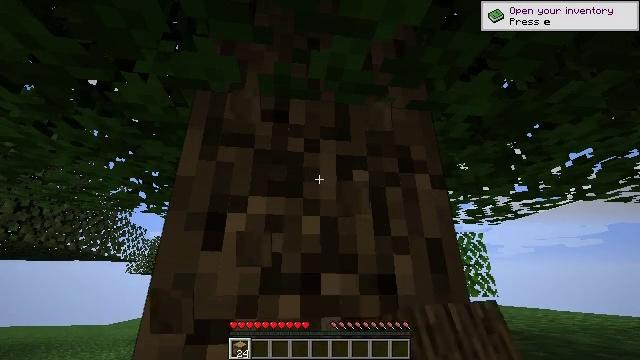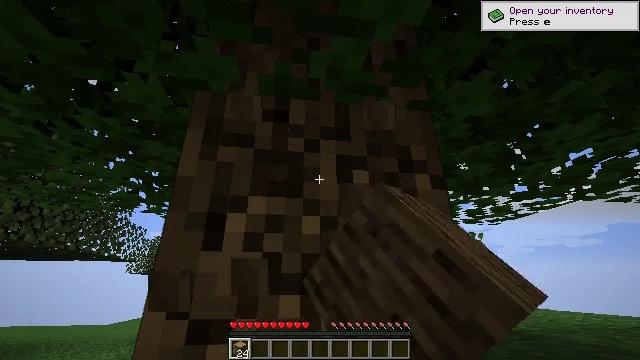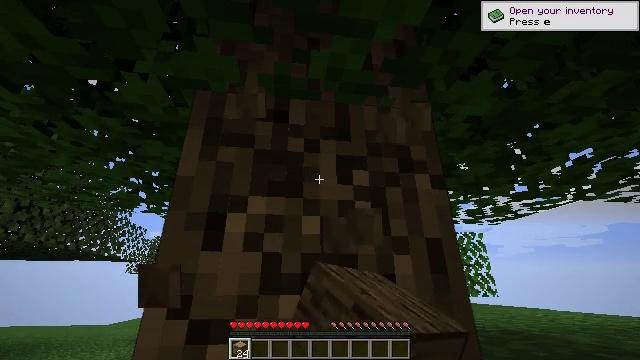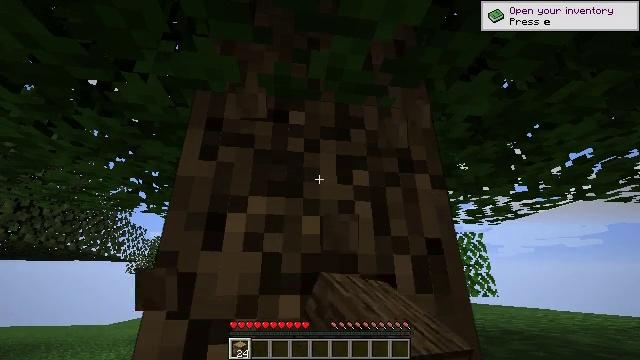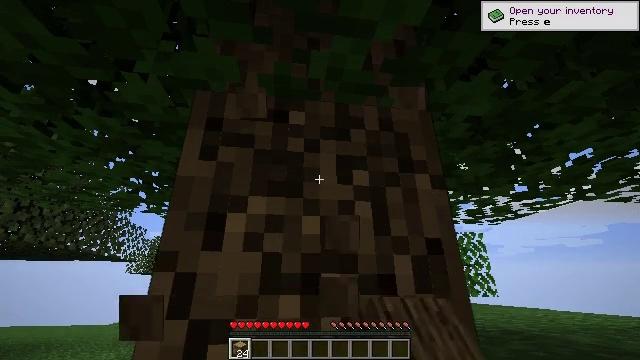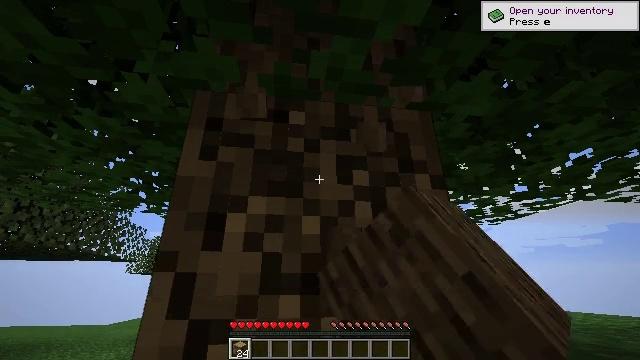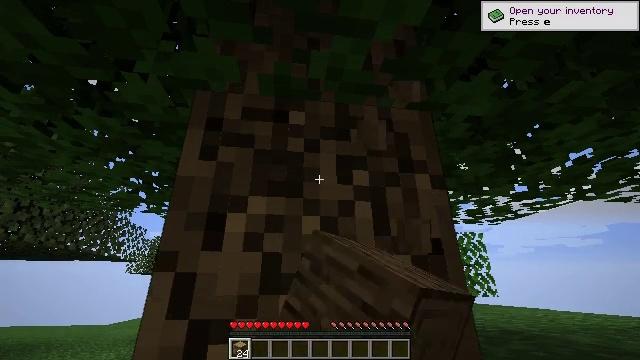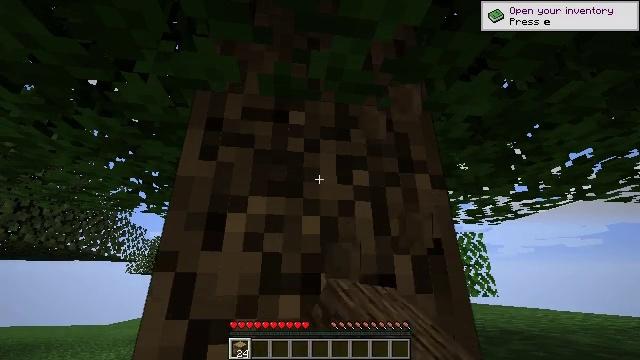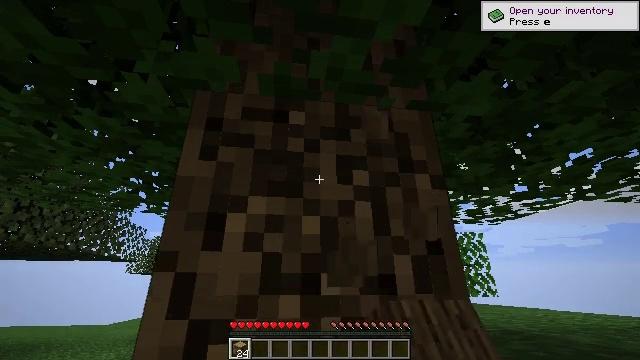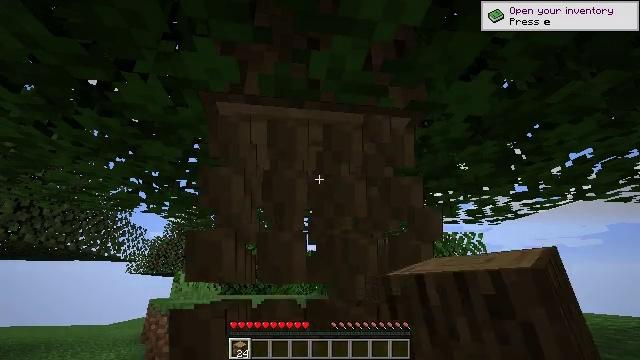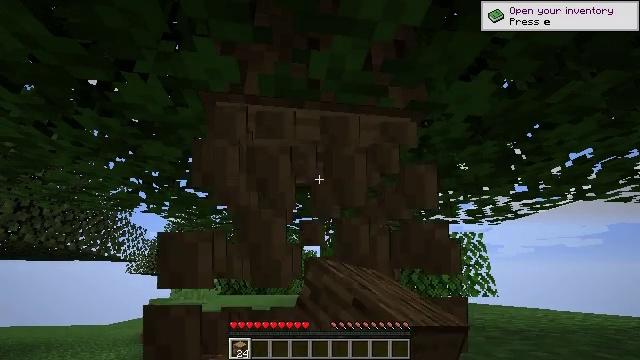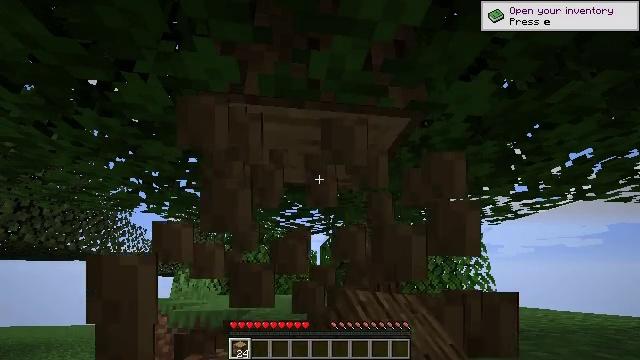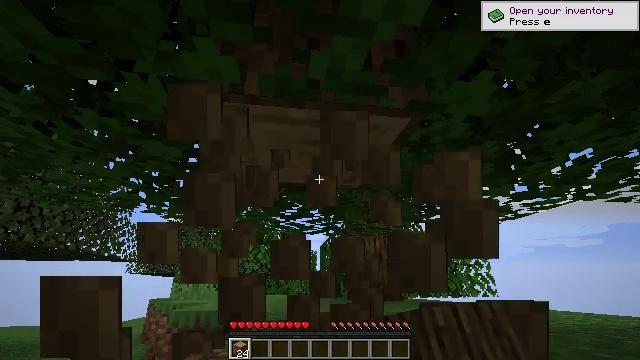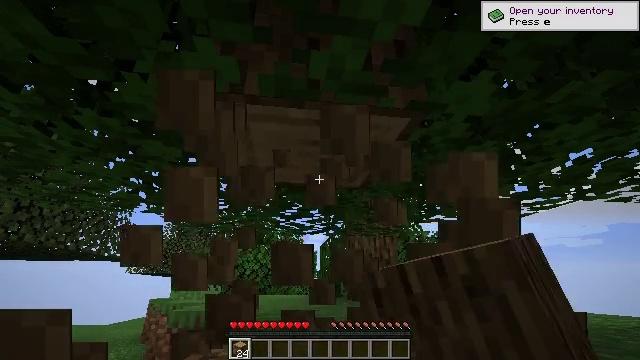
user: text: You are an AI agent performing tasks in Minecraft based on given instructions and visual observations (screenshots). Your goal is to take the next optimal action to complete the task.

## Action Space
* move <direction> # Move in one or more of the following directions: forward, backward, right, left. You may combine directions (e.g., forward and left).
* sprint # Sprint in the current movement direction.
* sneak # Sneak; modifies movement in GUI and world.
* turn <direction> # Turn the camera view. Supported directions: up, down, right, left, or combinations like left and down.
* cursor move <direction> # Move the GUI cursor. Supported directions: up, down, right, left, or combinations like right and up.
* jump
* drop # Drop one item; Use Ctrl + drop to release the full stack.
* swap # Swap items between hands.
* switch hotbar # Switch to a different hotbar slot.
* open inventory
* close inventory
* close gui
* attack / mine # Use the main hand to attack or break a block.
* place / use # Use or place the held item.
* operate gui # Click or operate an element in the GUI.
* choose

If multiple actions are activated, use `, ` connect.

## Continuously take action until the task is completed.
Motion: motion action
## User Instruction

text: Break the tree to get oak logs.
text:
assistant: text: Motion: sneak, attack / mine
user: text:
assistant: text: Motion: sneak, attack / mine
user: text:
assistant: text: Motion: sneak, attack / mine
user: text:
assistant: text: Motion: sneak, attack / mine
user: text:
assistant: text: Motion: sneak, attack / mine
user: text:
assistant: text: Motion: sneak, attack / mine
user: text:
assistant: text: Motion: sneak, attack / mine
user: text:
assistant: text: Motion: sneak, attack / mine
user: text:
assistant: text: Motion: sneak, attack / mine
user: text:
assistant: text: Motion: sneak, attack / mine
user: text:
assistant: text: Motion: sneak, attack / mine
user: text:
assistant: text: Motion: sneak, attack / mine
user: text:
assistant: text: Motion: sneak, attack / mine
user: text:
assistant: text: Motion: sneak, attack / mine